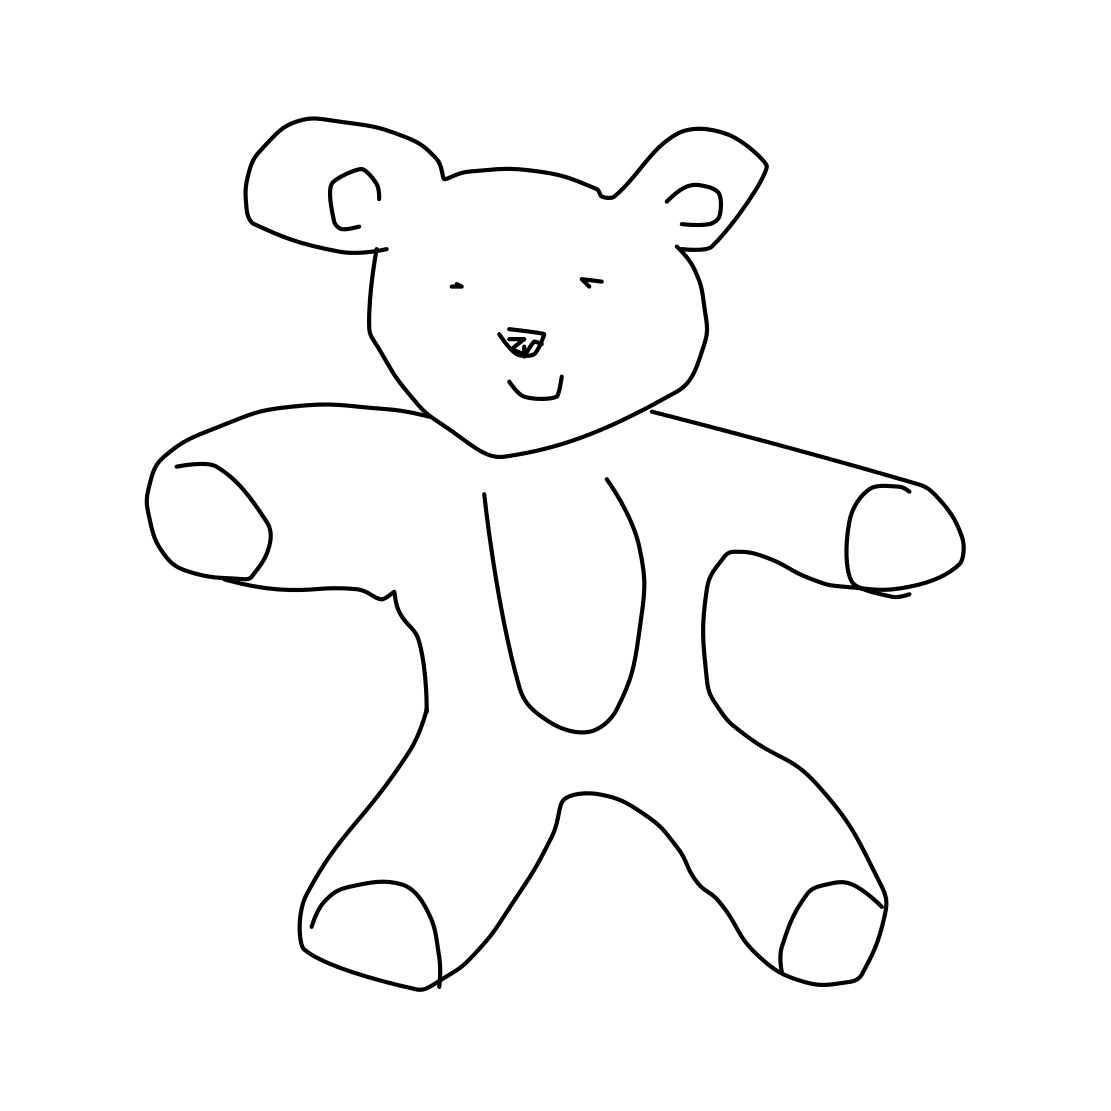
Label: teddy-bear